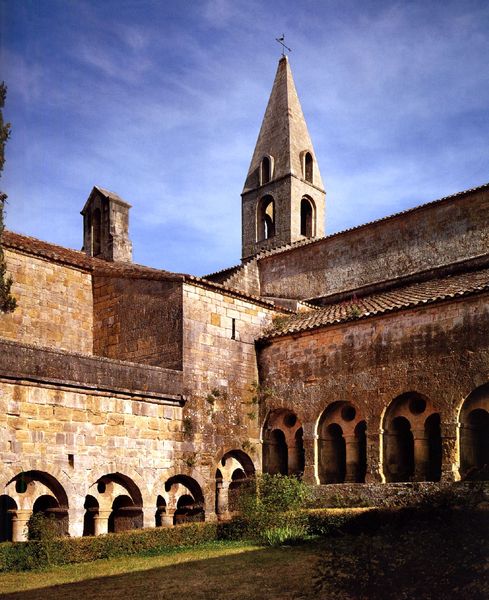
Titel: Zisterzienserabtei LeThoronet
Standort: Le Thoronet, Abtei Le Thoronet (EU - F - Provence - Alpes - Côte-d’Azur)
Schlagwörter: himmel, schatten, wolken, grün, kirchturm, fenster, licht, säulen, dach, gebäude, gras, rasen, wiese, architektur, stein, steine, morgen, busch, kirche, sonne, dachziegel, rund, turm, garten, bogen, leere, mauer, ziegel, farbe, hecke, hof, rundbogen, foto, fotografie, bögen, innenhof, glockenturm, kloster, kreuz, kreise, sonnig, arkaden, ecken, gemäuer, sandstein, romanik, ziegeldach, wetterfahne, fot, fensterlos, kreuzgang, romanisch, bogenfenster, harten, haecke, vorbaeu